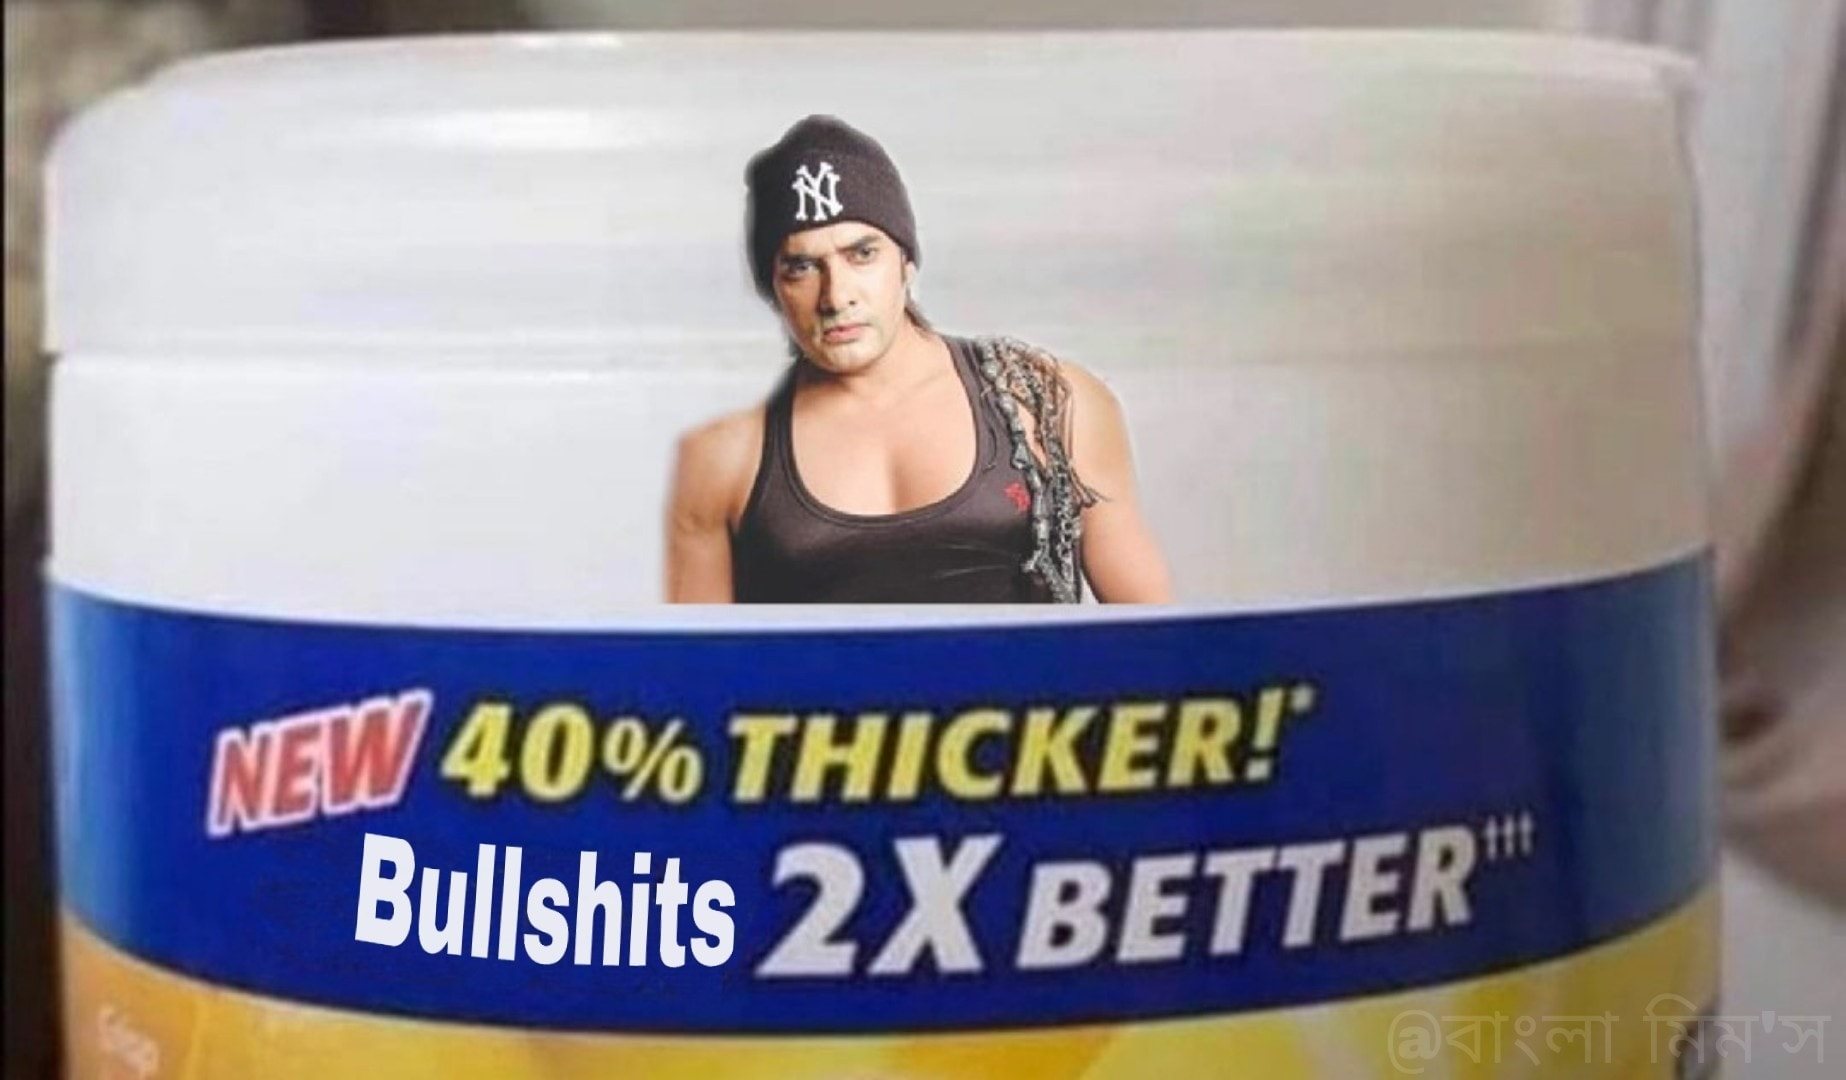
Caption: NEW 40% THICKER ! Bullshits 2X BETTER''''
Label: hate